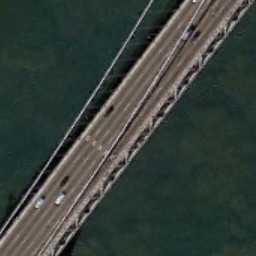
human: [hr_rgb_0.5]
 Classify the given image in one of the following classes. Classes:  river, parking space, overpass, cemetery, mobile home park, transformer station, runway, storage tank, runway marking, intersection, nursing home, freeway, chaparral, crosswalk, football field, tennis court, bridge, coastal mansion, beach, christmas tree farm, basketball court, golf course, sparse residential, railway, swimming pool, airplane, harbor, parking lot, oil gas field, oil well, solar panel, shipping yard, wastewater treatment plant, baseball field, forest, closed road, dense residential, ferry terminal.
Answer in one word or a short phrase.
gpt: bridge